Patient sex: F
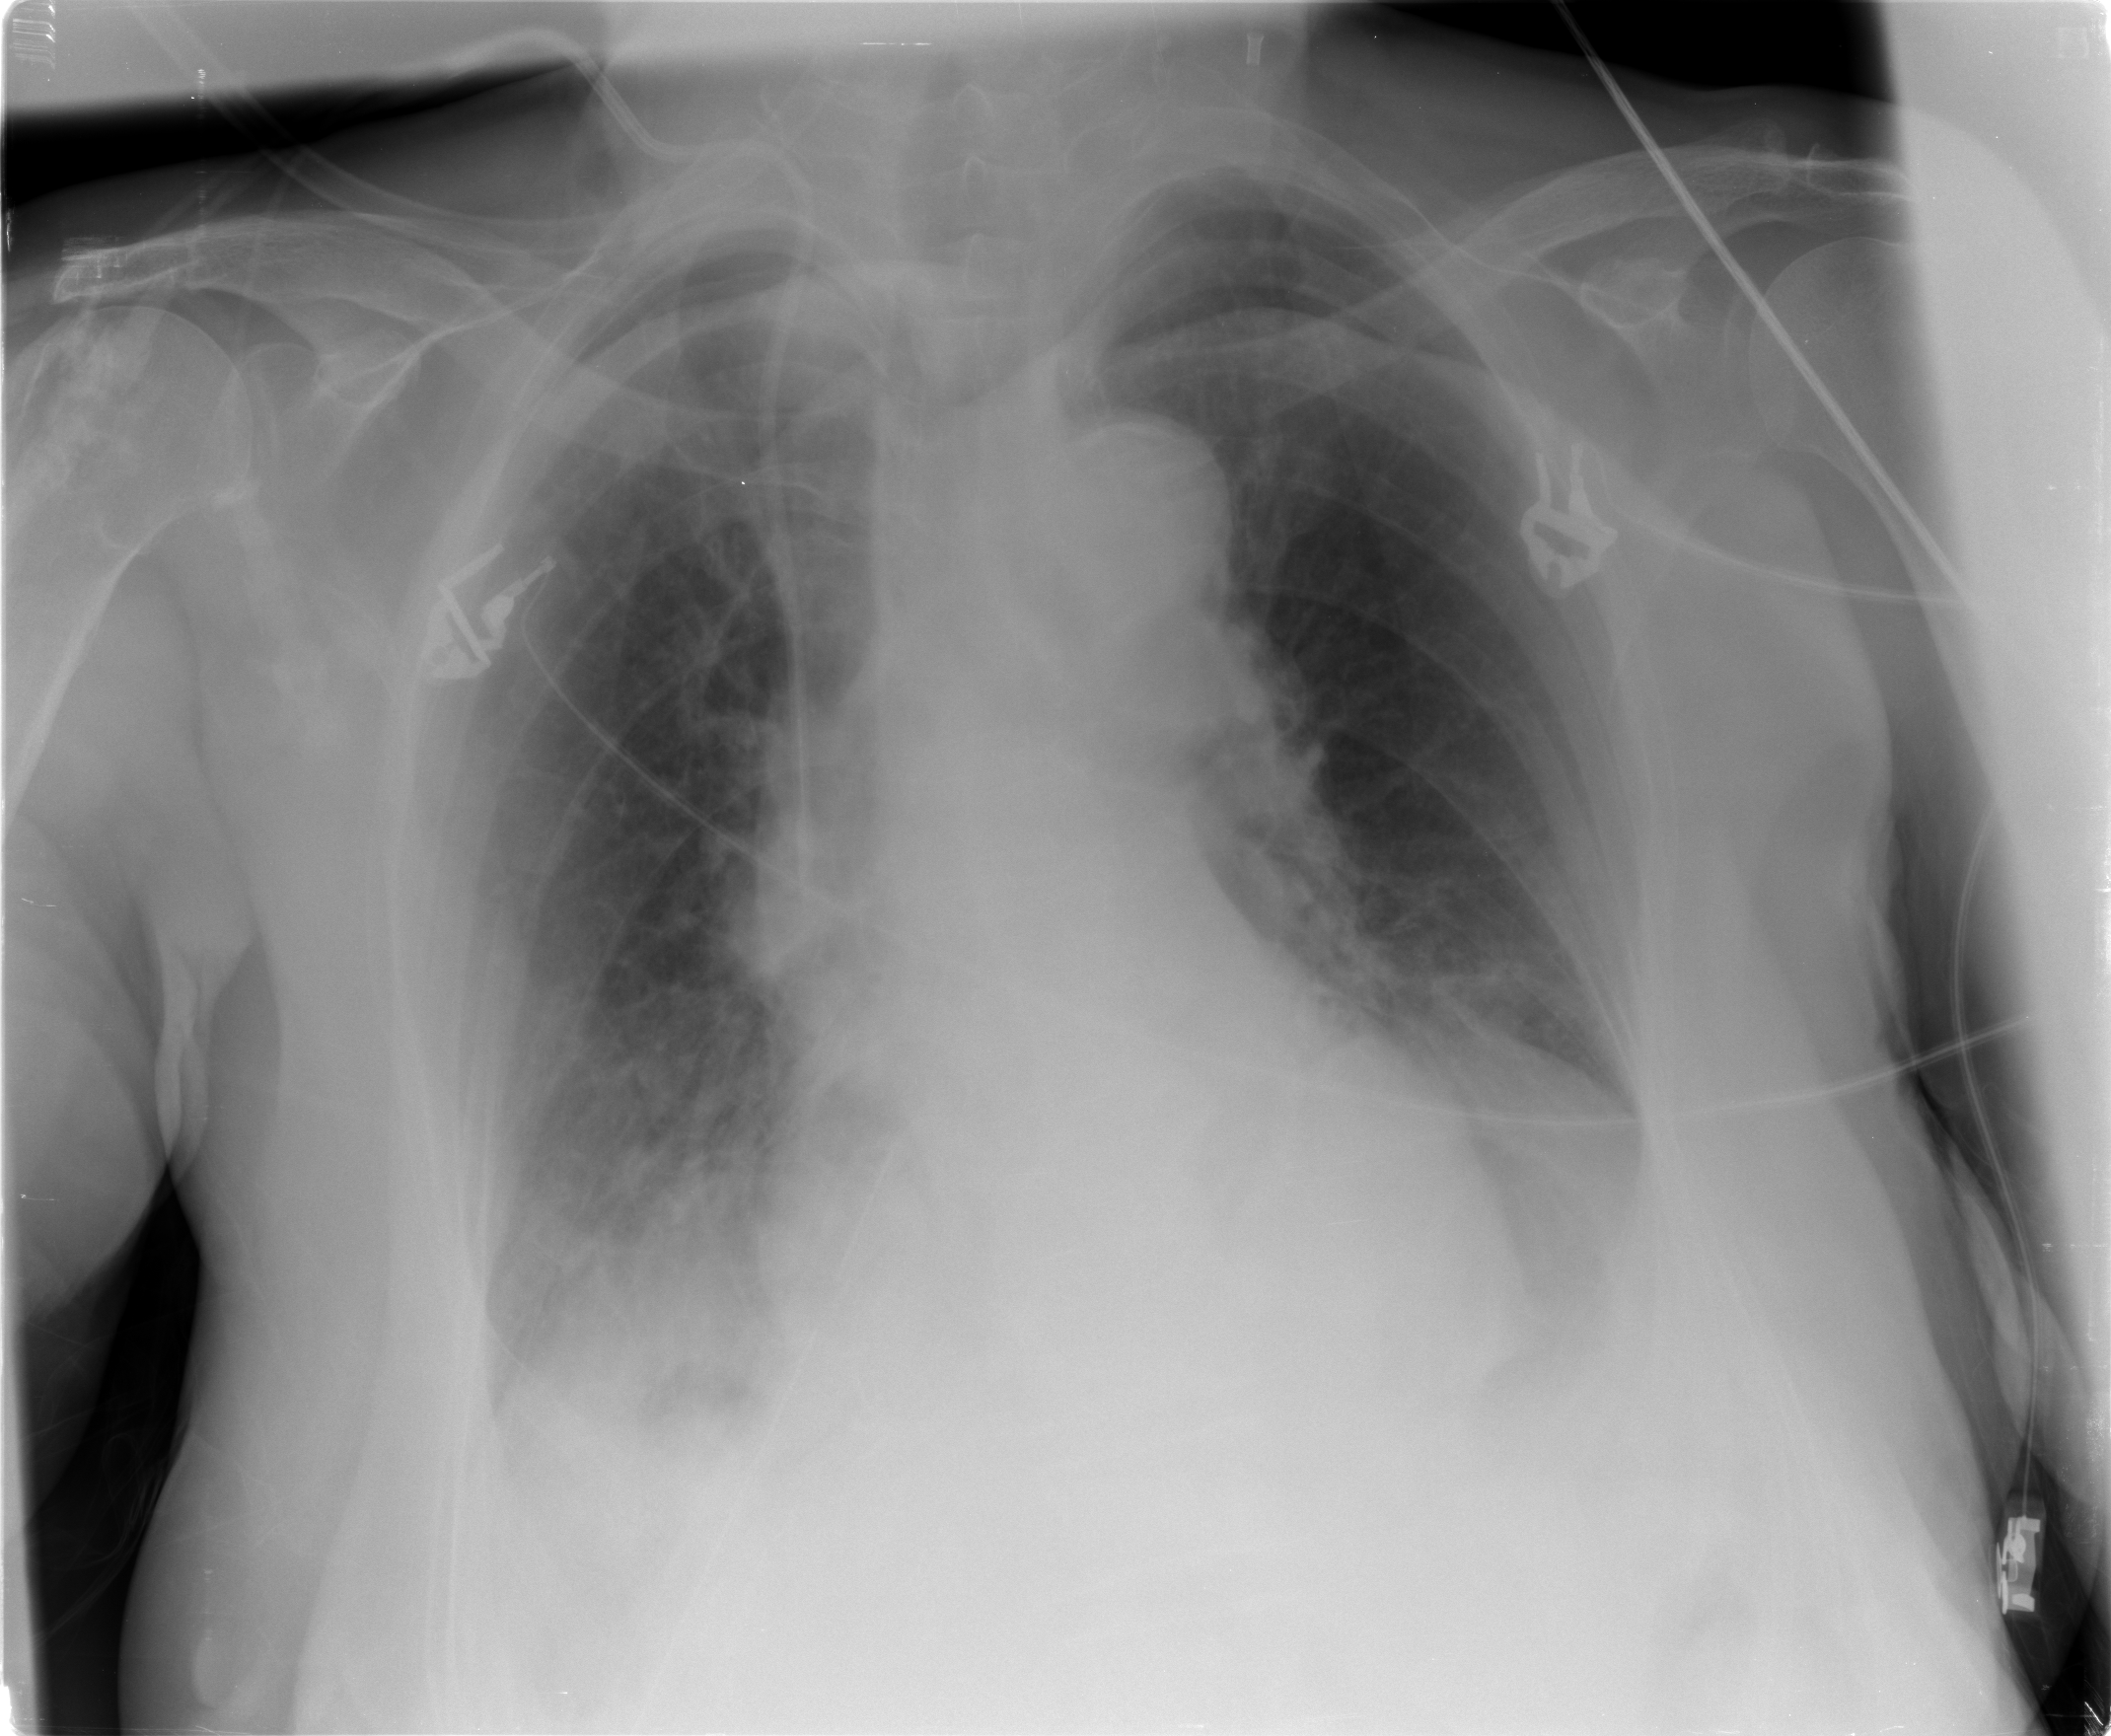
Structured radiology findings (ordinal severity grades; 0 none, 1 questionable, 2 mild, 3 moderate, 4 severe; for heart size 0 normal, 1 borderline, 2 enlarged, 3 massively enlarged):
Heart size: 0
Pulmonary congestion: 0
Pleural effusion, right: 2
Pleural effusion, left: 1
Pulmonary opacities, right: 0
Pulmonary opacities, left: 0
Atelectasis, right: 2
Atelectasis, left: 2